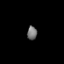
Tissue: prostate
Cell type: Endothelial cells
Senescence score: 0.7257
Nuclear area (px): 130
Mean DAPI intensity: 115.9